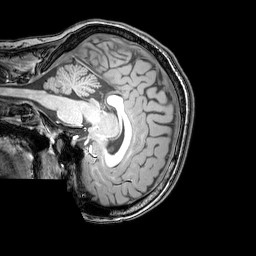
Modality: T1w
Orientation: sagittal
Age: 25
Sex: female
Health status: healthy
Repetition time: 0.081 s
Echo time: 0.037 s